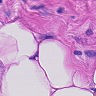
Metastatic tissue present: no